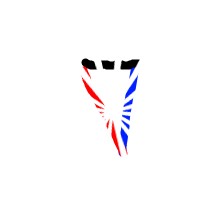
Shape: triangle